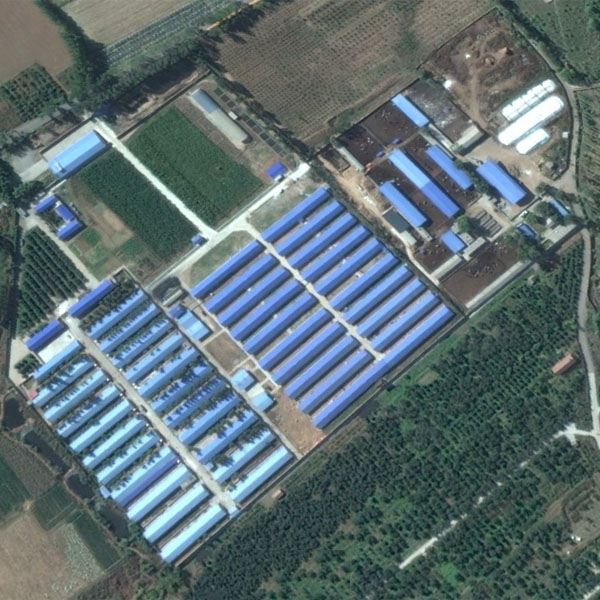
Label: Industrial